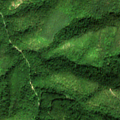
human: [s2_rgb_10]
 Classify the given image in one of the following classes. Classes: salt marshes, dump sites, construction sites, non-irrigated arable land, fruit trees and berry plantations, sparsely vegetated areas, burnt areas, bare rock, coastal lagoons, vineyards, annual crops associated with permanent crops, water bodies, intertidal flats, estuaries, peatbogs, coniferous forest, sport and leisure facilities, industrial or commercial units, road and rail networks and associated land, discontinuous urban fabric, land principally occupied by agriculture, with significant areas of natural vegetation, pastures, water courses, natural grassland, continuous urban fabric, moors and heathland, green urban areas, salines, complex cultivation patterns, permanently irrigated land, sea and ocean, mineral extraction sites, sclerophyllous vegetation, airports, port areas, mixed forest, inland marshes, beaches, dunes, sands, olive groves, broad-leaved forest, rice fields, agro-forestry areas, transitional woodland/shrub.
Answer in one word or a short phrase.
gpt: broad-leaved forest, mixed forest